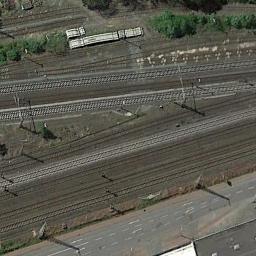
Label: railway